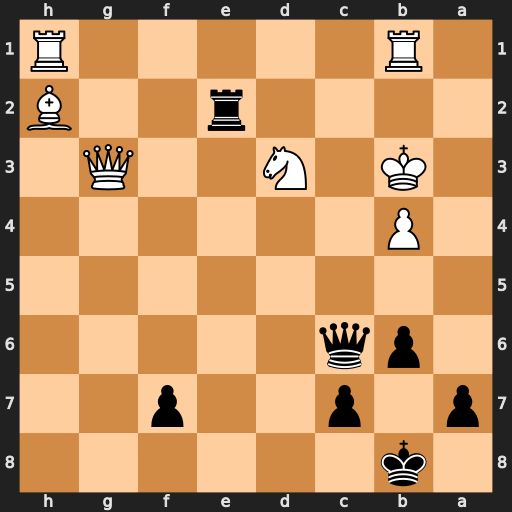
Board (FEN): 1k6/p1p2p2/1pq5/8/1P6/1K1N2Q1/4r2B/1R5R
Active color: b
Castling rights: -
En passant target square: -
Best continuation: Qc2+ Ka3 Qa2#